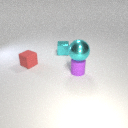
small red rubber cube to the left of small cyan metal cube